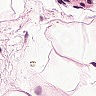
Metastatic tissue present: no